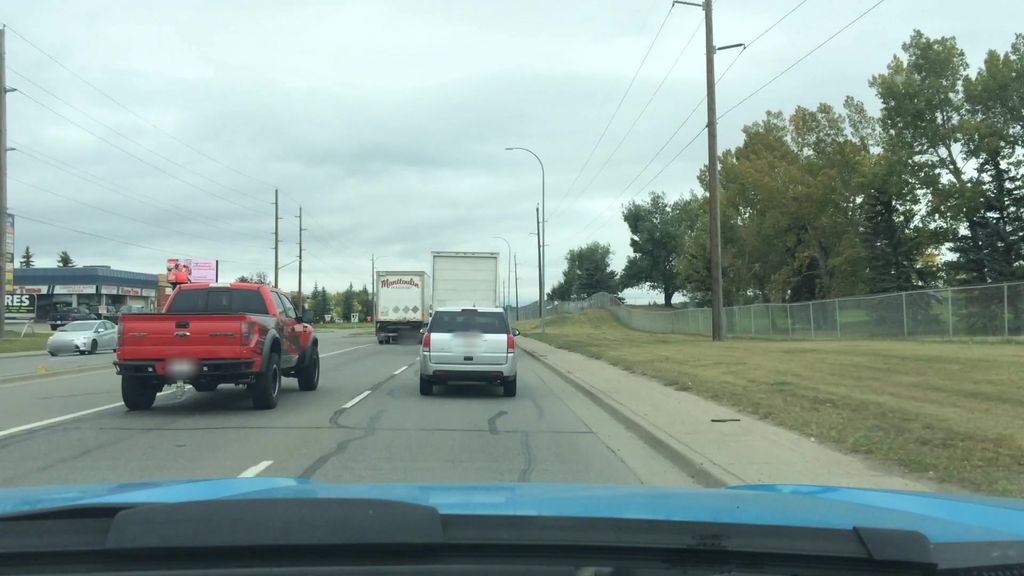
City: calgary